Field crop: maize
Growth stage: 1
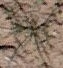
Species: salsola